Field crop: tomato
Growth stage: 1
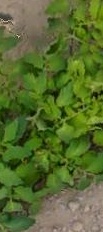
Species: tomato